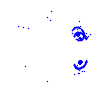
Particle: electron